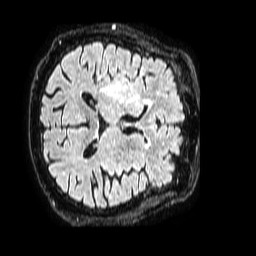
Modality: FLAIR
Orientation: axial
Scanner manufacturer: philips
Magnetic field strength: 1.5 T
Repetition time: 4.8 s
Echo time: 0.3 s